Question: I get this error when i use multiple 'dataCacheClients'. Ive seen <URL>, which I'm using currently. Any ideas on why I get this error? Here's my config file:
'''
<configuration>
<configSections>
<section name="dataCacheClients"
type="Microsoft.ApplicationServer.Caching.DataCacheClientsSection, Microsoft.ApplicationServer.Caching.Core"
allowLocation="true"
allowDefinition="Everywhere"/>
</configSections>
<dataCacheClients>
<!--client 1 for caching-->
<dataCacheClient name="dataCacheClient1">
<localCache isEnabled="false" sync="NotificationBased" objectCount="100000"/>
<clientNotification pollInterval="5"/>
<hosts>
<host name="!2345623ghf1.fg.com" cachePort="22233"/>
</hosts>
<securityProperties mode="None" protectionLevel="None" />
<transportProperties maxBufferPoolSize="<PHONE>" maxBufferSize="<PHONE>" channelInitializationTimeout="60000" receiveTimeout="900000"/>
</dataCacheClient>
<!-- client 2 for session -->
<dataCacheClient name="dataCacheClient2">
<localCache isEnabled="false" sync="NotificationBased" objectCount="100000"/>
<clientNotification pollInterval="5"/>
<hosts>
<host name="!2345623ghf2.fg.com" cachePort="22233"/>
</hosts>
<securityProperties mode="None" protectionLevel="None" />
<transportProperties maxBufferPoolSize="<PHONE>" maxBufferSize="<PHONE>" channelInitializationTimeout="60000" receiveTimeout="900000"/>
</dataCacheClient>
</dataCacheClients>
<system.web>
<compilation debug="true" targetFramework="4.0">
</compilation>
<sessionState
mode="Custom"
customProvider="AppFabricCacheSessionStoreProvider">
<providers>
<add name="AppFabricCacheSessionStoreProvider"
type="Microsoft.Web.DistributedCache.DistributedCacheSessionStateStoreProvider, Microsoft.Web.DistributedCache"
cacheName="default"
dataCacheClientName="dataCacheClient2" />
</providers>
</sessionState>
'''
I'm using the DLL's found in '.\Program Files\AppFabric 1.1 for Windows Server'
More Error details :

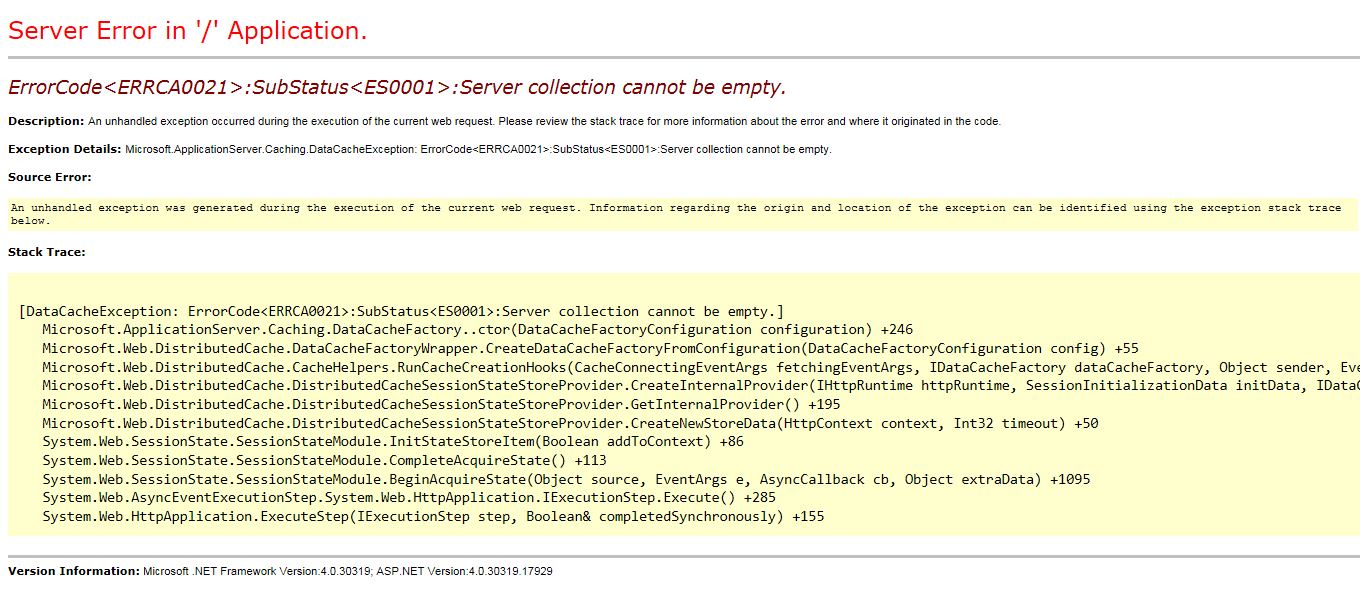
Answer: I was finally able to get it working. There were some rudimentary but stupid mistakes I committed. Hopefully someone with the same issues would be able to get some guidance on this by my answer. The mistakes I committed/how it was rectified :
---
check the version of the DLLs you're using to refer in your consuming client. The DLLs to look out for are :
- Microsoft.ApplicationServer.Caching.Core.dll- Microsoft.ApplicationServer.Caching.Client.dll- Microsoft.WindowsFabric.Common.dll- Microsoft.WindowsFabric.Data.Common.dll- Microsoft.Web.DistributedCache (this was what was causing me problems - I had an older version added in my solution; there's no need to refer this, just having this DLL in the same folder as the 'Caching.Core' and 'Caching.Client' is enough)
A good (or rather fail-proof) way to get the latest DLLs is to <URL> and get the DLLs from '.\Program Files\AppFabric 1.1', add it in a folder your project and refer it from there.
---
'DataCacheFactory''dataCacheClient'
Just like how 'AppFabricCacheSessionStoreProvider' must contain a 'dataCacheClientName' attribute to refer to a specific cluster put in 'dataCacheClient', 'DataCacheFactory' init in code must also contain a reference to the 'dataCacheClient' which is gonna take care of 'caching' :
'''
DataCacheFactory _factory = new DataCacheFactory(new DataCacheFactoryConfiguration("dataCacheClient1"))
'''
---
Thanks to everyone who helped in solving this issue!